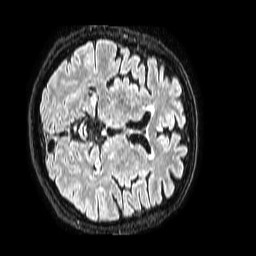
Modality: FLAIR
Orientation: axial
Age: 74
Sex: male
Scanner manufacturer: philips
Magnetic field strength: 1.5 T
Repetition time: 4.8 s
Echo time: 0.3 s